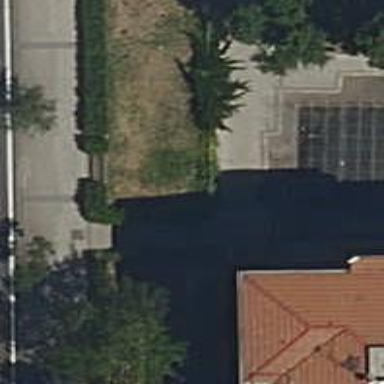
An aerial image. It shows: Retaining wall.